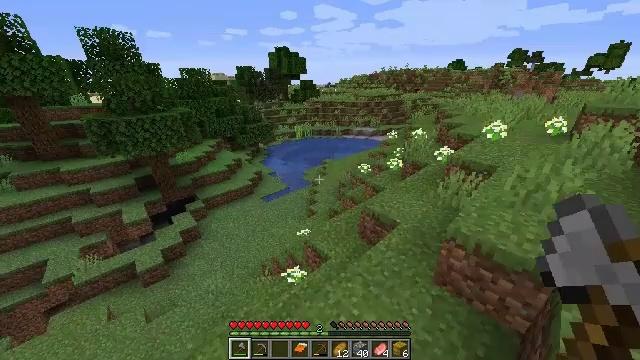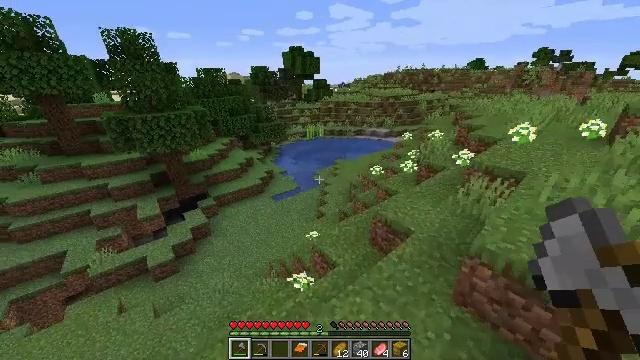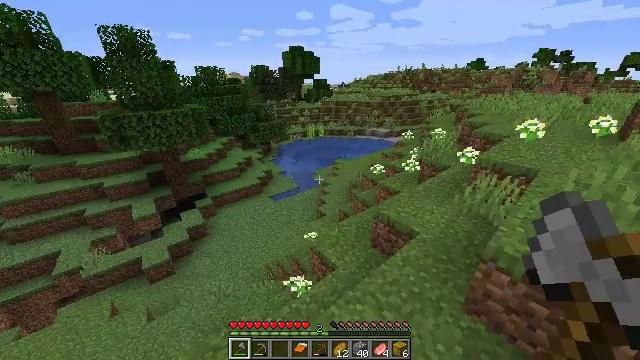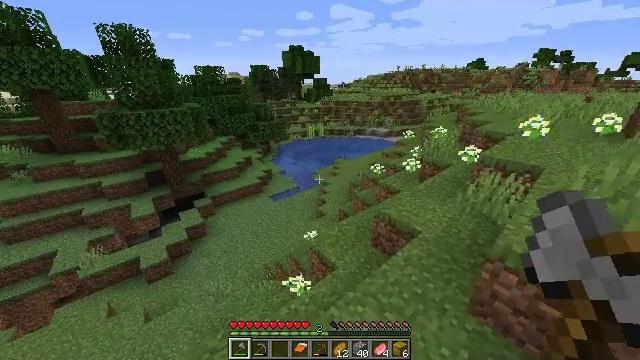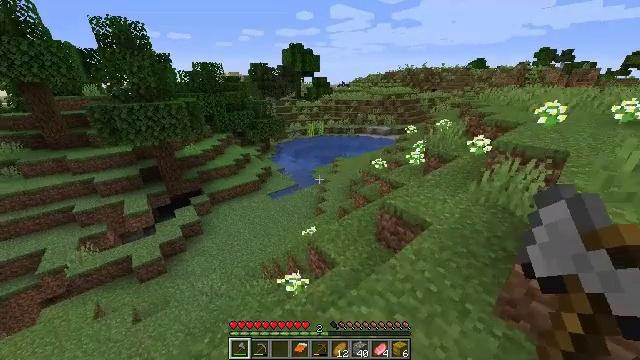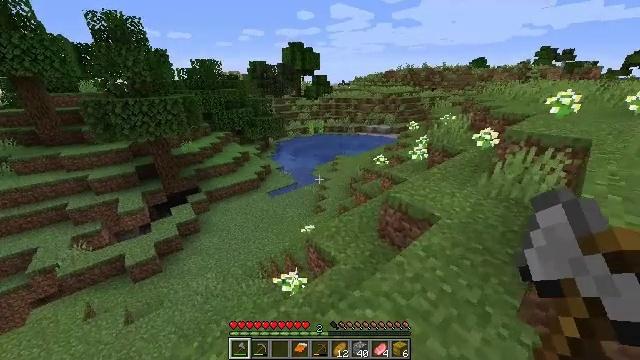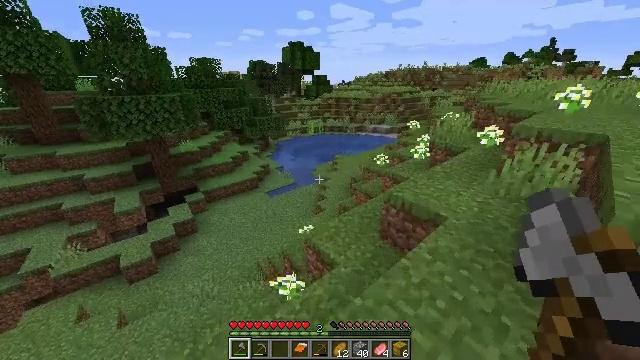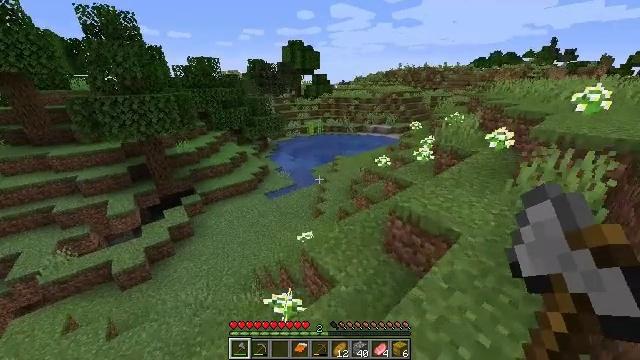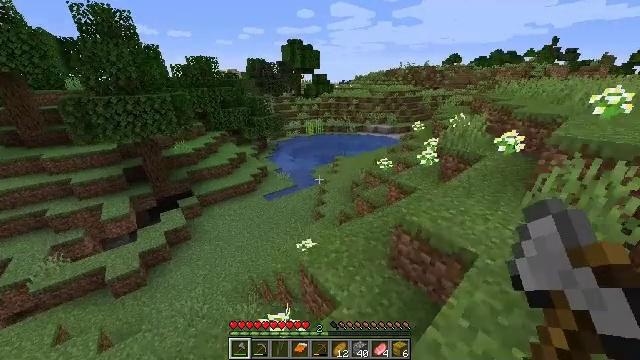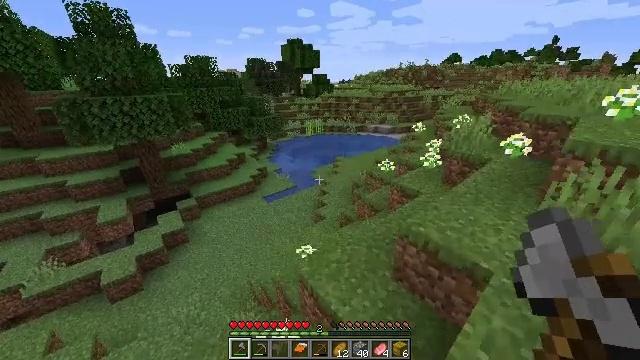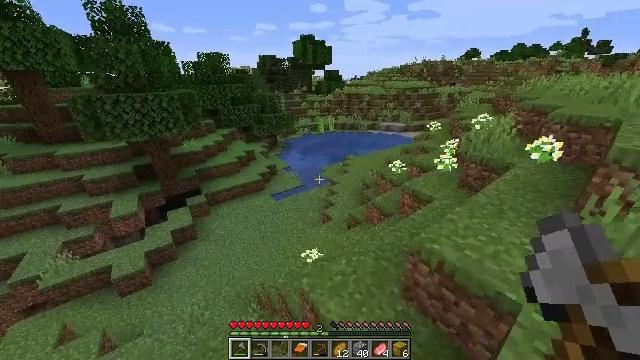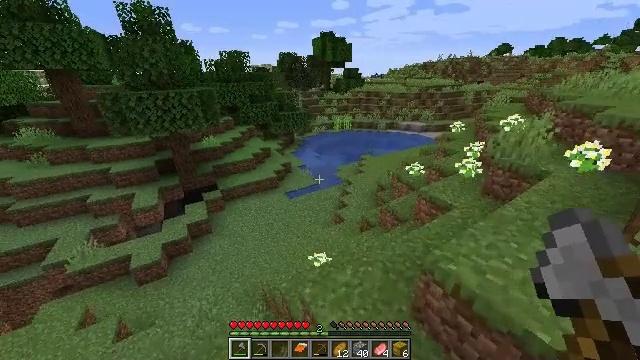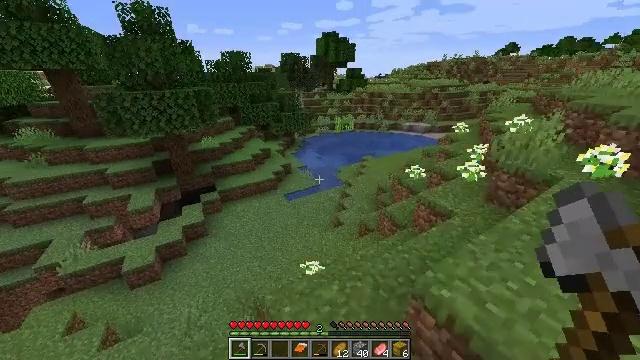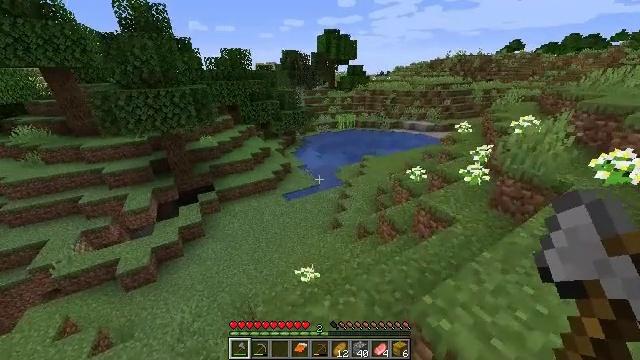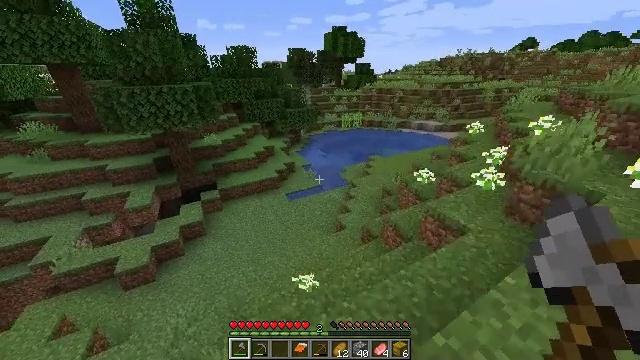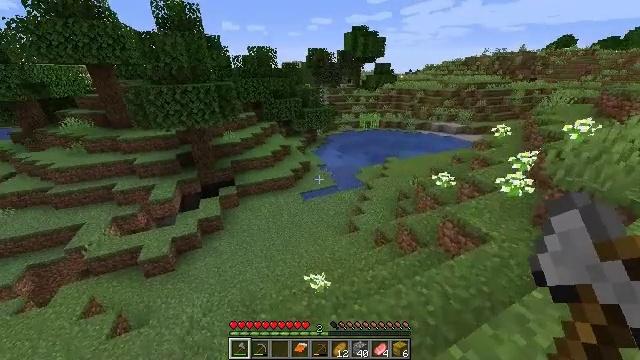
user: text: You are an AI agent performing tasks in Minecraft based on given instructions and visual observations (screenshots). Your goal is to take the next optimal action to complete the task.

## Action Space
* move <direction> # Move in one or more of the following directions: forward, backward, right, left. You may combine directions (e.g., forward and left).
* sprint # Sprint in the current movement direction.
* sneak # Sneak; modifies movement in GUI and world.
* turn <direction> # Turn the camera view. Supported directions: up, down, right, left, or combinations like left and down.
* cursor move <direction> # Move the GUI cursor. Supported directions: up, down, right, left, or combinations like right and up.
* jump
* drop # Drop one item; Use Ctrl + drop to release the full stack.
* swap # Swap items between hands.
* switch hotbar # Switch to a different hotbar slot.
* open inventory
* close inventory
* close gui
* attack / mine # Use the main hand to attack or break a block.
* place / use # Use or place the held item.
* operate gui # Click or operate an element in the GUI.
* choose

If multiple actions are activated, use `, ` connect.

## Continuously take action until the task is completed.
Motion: motion action
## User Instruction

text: Remove a grass block from the inventory.
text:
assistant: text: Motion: move forward, turn left
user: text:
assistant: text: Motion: move forward
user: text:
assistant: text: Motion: move forward
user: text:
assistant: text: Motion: move forward
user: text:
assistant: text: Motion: move forward
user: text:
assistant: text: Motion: move forward
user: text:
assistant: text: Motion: move forward
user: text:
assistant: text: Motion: move forward
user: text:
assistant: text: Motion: move forward and move right
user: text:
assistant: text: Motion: move forward and move right, turn left
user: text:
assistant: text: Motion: move forward and move right, turn left
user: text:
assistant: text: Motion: move forward and move right, turn left
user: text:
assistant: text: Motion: move forward
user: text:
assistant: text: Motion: move forward, turn left
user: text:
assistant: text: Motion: move forward, turn left
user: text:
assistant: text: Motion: move forward, turn left
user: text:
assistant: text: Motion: move forward, turn left
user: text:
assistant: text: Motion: move forward, turn left
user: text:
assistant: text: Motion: move forward
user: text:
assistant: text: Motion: move forward
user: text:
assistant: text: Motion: move forward
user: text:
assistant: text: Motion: move forward
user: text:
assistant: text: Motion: move forward
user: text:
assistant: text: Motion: move forward
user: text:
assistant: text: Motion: move forward
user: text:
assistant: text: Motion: move forward
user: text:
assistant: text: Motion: move forward
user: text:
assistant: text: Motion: move forward
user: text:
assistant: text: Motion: move forward, turn left
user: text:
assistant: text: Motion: move forward, turn left